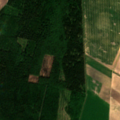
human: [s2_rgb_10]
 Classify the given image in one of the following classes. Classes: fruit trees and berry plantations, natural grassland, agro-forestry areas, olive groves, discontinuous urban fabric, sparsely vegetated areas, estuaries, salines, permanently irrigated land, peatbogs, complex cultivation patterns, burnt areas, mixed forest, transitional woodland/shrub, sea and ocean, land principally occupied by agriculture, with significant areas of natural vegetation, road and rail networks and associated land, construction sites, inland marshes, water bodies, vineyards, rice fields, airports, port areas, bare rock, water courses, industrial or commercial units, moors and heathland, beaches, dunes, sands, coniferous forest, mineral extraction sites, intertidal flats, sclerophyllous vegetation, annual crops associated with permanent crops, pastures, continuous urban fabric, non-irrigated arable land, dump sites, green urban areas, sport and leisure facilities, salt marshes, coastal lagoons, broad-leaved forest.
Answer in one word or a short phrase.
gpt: non-irrigated arable land, complex cultivation patterns, broad-leaved forest, coniferous forest, mixed forest